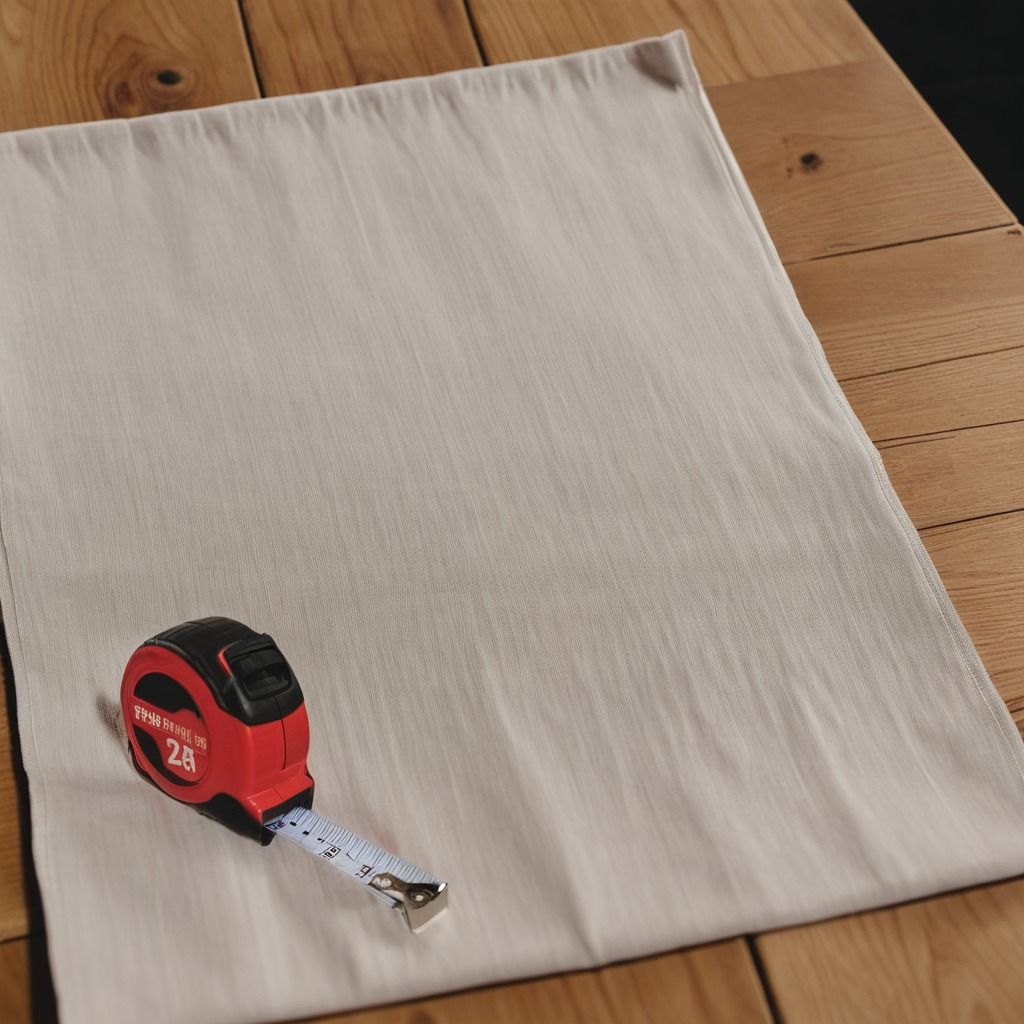
A measuring tape lies on a wooden table in an outdoor workshop during daytime bright natural light soft shadows worn but beneath the cloth.